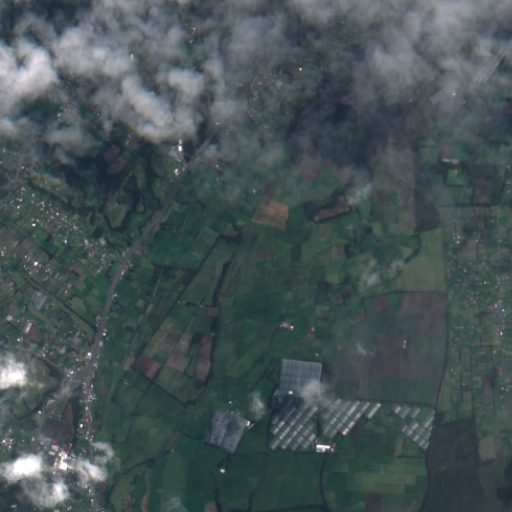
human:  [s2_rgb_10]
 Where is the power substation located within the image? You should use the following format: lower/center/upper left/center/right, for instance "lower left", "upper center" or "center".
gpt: The power substation is located in the lower left of the image.
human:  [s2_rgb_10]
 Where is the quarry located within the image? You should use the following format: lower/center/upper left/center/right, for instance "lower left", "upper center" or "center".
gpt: The quarry is located in the upper right of the image.
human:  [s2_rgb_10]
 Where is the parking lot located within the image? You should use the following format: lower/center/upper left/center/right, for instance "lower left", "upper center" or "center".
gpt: There is no parking lot in the image.